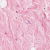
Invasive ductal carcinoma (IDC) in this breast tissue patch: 0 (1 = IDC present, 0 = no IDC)